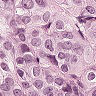
Metastatic tissue present: yes